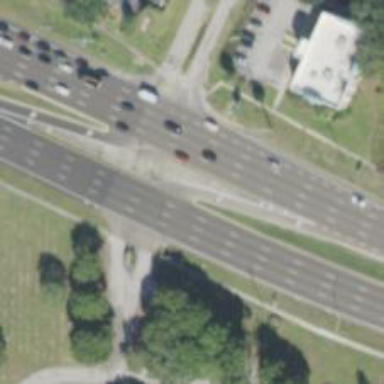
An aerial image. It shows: Trunk link highway.